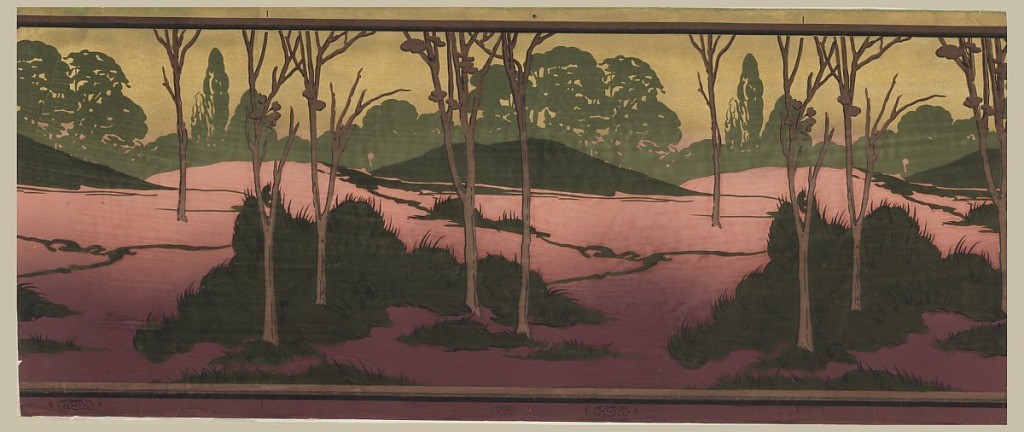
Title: Frieze
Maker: Hobbs, Benton & Heath, Hoboken, New Jersey
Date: ca. 1908
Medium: Machine-printed paper
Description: Landscape design; repeating clusters of brown semi-leafless trees growing from grassy mounds in foreground, against line of green trees and gold sky. Earth graduates from deep red to pink.